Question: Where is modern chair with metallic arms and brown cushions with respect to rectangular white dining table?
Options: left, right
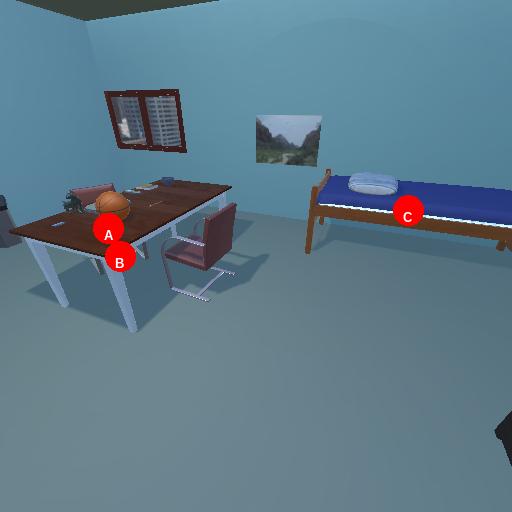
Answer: left